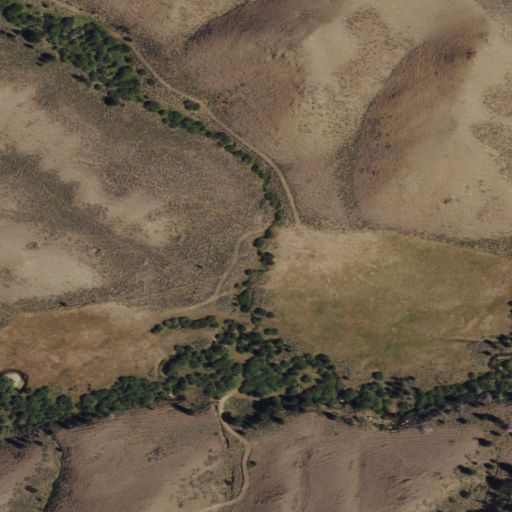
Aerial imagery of valley in Wyoming named Deep Gulch containing shrub, woody wetlands, mixed forest, and herbaceous wetlands